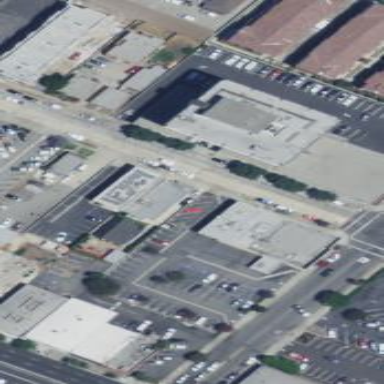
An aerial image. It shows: Commercial building.